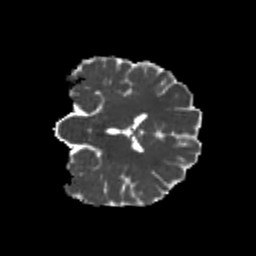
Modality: MD
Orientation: coronal
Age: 22
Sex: male
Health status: healthy
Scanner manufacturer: philips
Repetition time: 7.395 s
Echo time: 0.08599 s